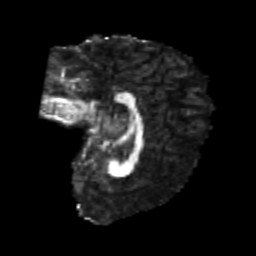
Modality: FA
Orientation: sagittal
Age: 22
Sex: female
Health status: healthy
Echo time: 0.074 s